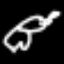
Label: frog